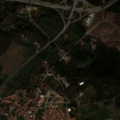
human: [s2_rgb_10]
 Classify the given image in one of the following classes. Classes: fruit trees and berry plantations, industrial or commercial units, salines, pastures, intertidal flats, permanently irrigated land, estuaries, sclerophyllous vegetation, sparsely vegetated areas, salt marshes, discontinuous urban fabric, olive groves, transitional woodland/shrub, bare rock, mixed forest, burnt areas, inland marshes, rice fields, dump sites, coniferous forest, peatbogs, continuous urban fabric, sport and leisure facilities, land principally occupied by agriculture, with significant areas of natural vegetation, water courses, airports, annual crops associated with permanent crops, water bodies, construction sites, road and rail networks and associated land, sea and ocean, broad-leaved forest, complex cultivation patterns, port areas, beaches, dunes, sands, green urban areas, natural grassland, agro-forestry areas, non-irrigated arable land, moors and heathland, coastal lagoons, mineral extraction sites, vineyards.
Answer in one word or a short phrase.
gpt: discontinuous urban fabric, complex cultivation patterns, land principally occupied by agriculture, with significant areas of natural vegetation, broad-leaved forest, mixed forest, transitional woodland/shrub